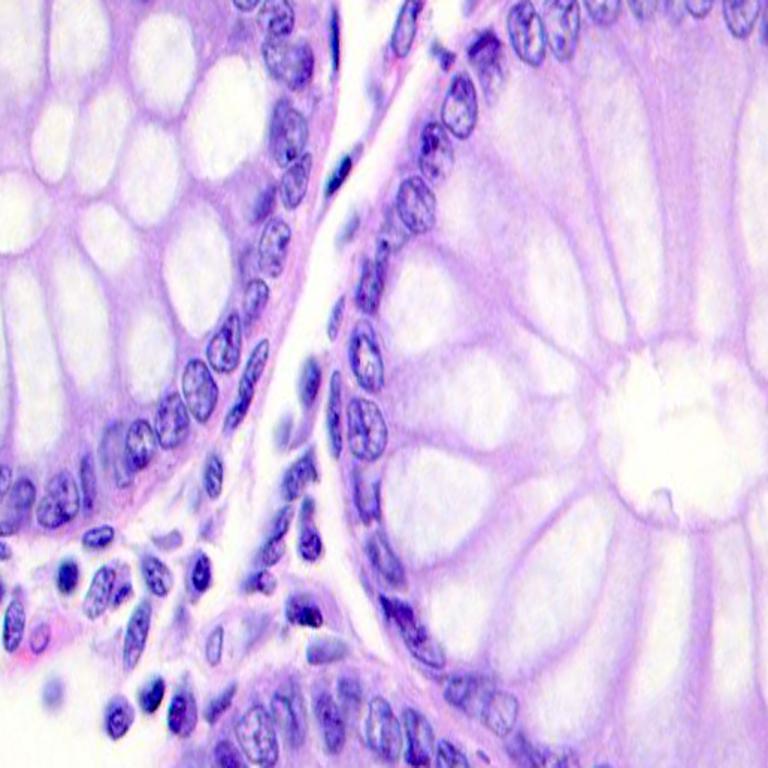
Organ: colon
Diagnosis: benign